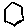
Label: hexagon